Interaction volume radius: 10 \u00c5
Interaction volume height: 50 \u00c5
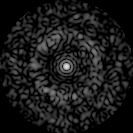
Disorder parameter: 0.8398